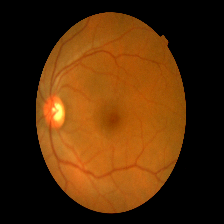
Diabetic retinopathy grade: Mild